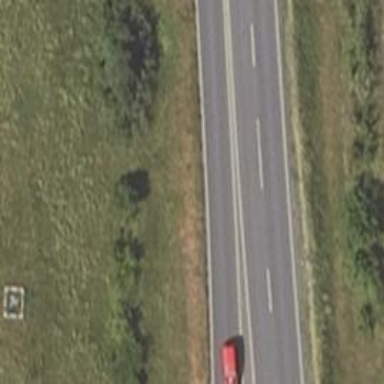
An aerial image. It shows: Asphalt motorway with primary highway classification.